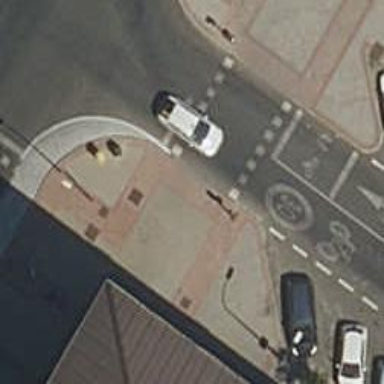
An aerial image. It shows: Crossing with traffic signals.